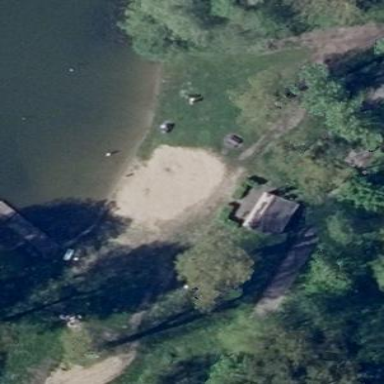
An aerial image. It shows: Beach area ideal for swimming.